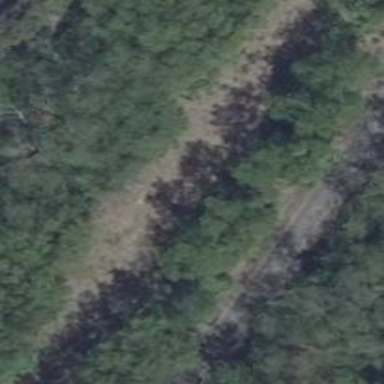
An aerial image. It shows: Abandoned railway.